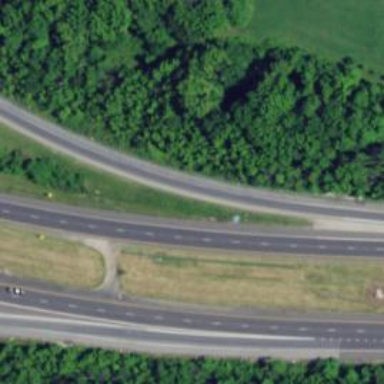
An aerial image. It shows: Asphalt motorway.